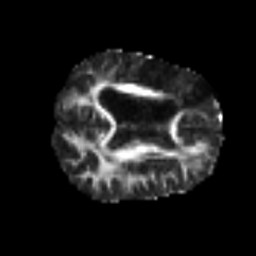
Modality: FA
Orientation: axial
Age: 50
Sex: male
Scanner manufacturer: siemens
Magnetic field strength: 3 T
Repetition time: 6.1 s
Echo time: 0.101 s